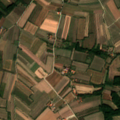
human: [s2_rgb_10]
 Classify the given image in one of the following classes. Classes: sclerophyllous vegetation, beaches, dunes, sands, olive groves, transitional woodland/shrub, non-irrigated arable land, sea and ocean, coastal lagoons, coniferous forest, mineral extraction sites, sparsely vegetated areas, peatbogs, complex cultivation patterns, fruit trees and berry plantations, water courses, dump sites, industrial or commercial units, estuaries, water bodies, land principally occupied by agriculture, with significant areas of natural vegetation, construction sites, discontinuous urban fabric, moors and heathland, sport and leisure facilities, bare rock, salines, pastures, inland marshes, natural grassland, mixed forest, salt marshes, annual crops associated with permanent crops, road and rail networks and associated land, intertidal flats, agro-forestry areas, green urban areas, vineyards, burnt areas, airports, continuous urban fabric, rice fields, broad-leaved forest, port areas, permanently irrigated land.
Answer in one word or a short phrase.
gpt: non-irrigated arable land, complex cultivation patterns, land principally occupied by agriculture, with significant areas of natural vegetation